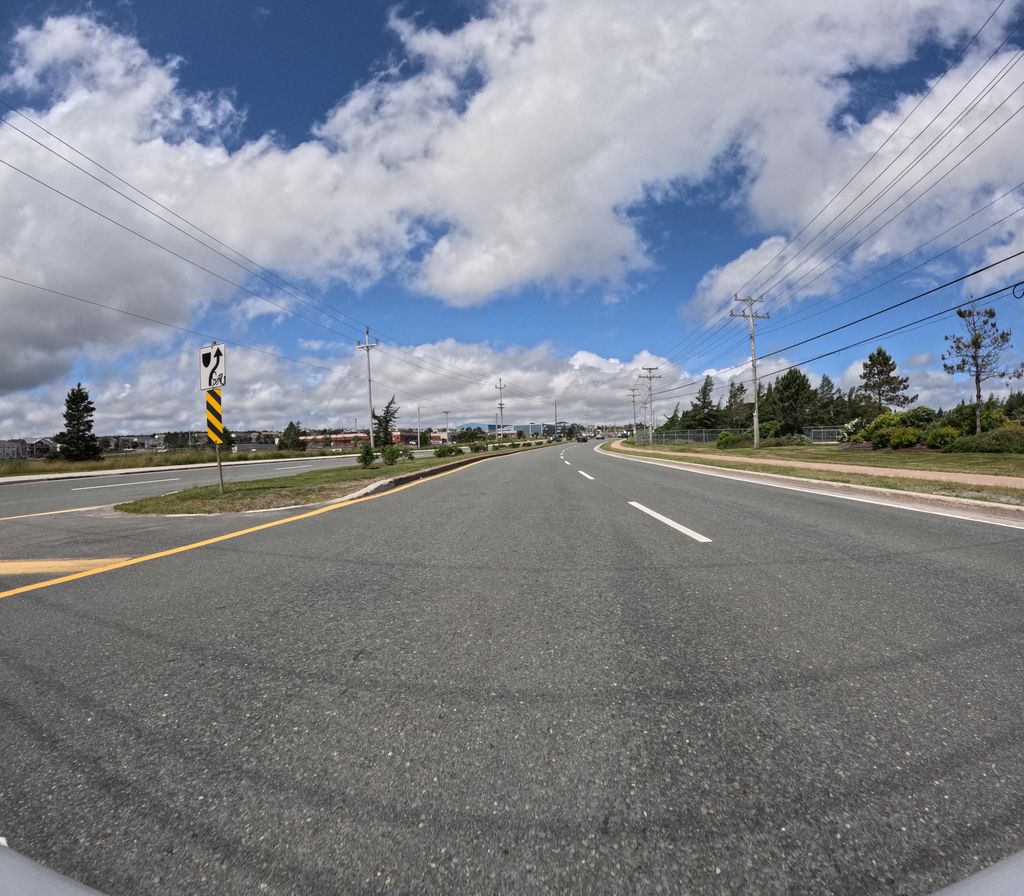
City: st_johns